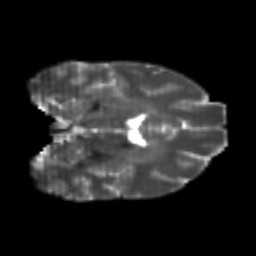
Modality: T2w
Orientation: coronal
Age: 24
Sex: female
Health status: healthy
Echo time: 0.074 s